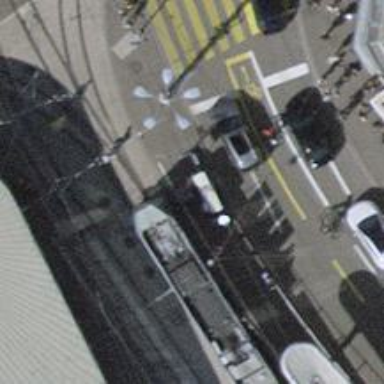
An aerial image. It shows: Tram stop with public transport connection.